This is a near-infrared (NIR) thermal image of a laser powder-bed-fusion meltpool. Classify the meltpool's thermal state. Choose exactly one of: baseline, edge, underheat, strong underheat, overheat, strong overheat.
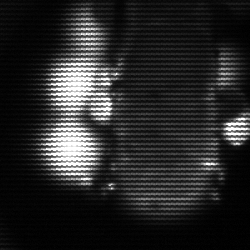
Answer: strong underheat